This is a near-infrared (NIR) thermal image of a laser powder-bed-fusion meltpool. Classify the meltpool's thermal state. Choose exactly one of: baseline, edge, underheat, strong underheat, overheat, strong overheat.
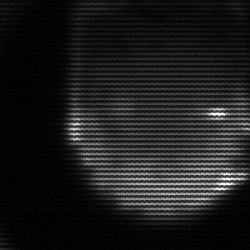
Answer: edge